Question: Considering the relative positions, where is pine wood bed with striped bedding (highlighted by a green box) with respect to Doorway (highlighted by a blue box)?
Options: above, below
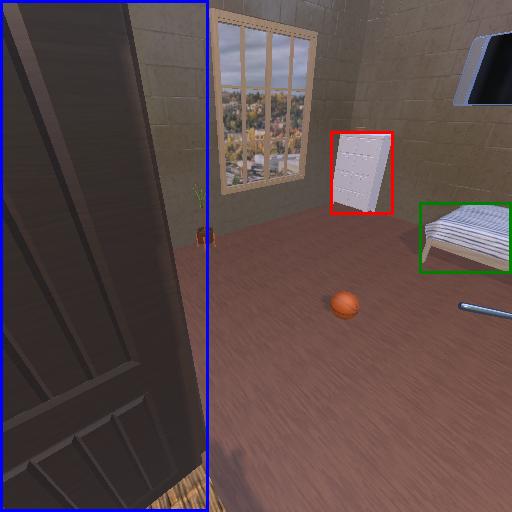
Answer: above